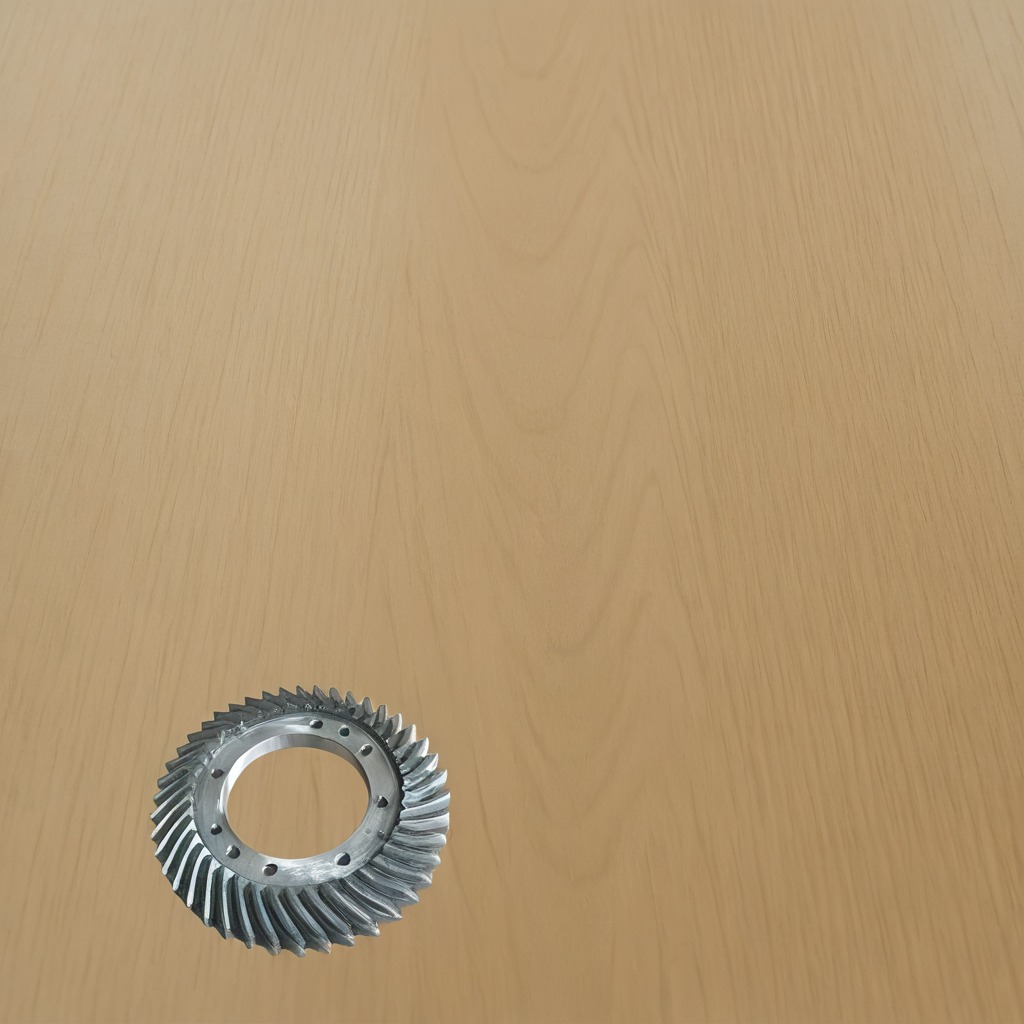
A steel gear with teeth is lying on a plywood surface in a paint workshop lit by afternoon window light.